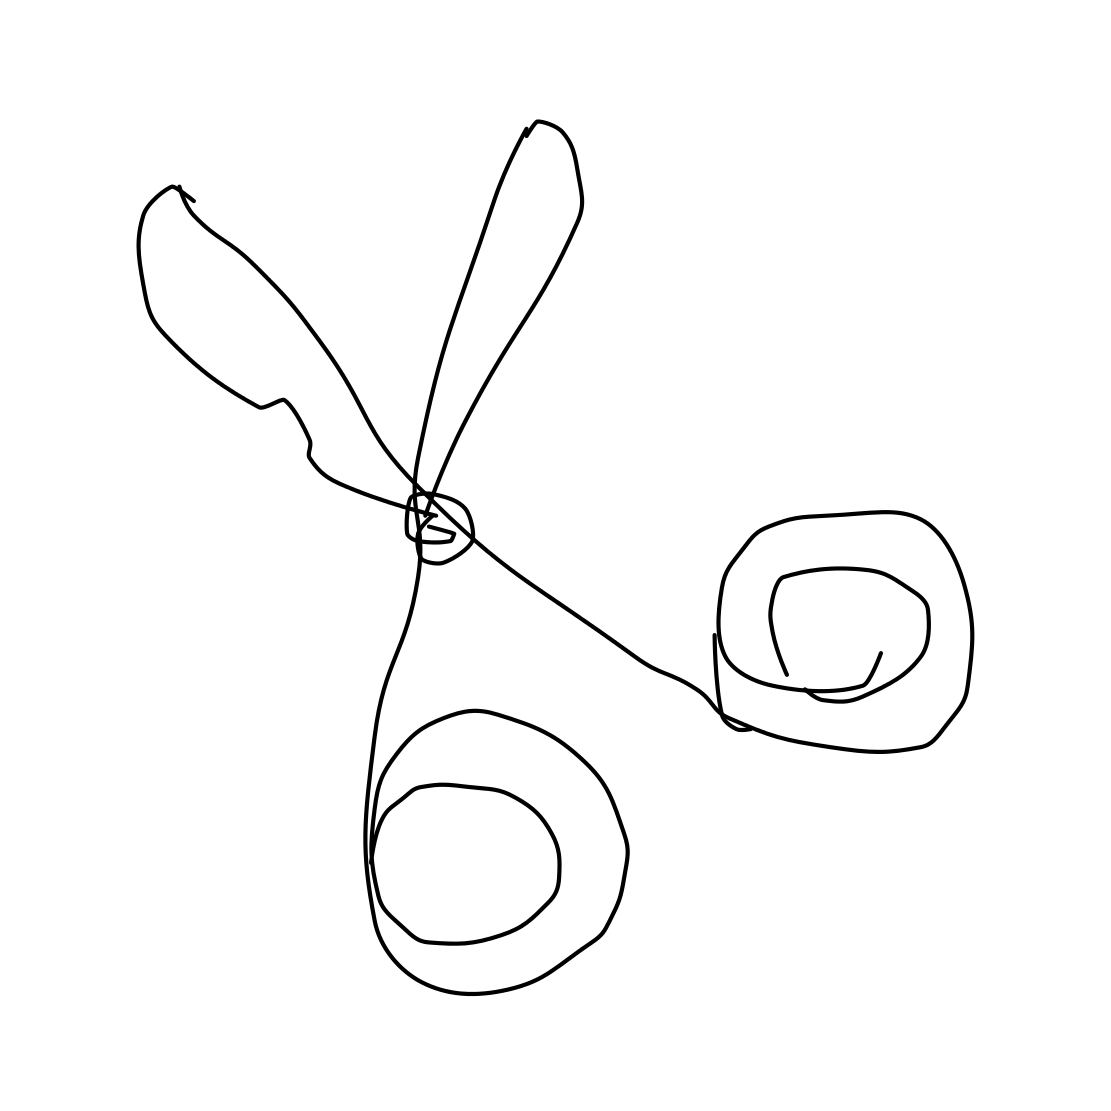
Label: scissors